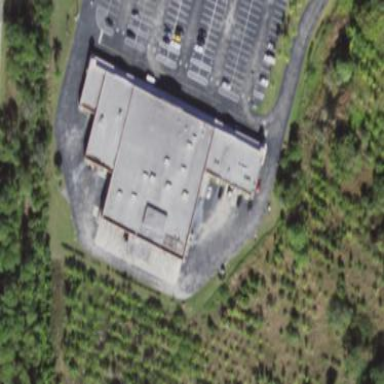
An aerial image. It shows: Building that houses bowling alley.